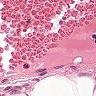
Metastatic tissue present: no